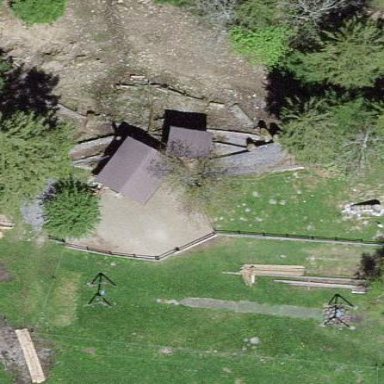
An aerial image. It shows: Enclosure in the zoo.